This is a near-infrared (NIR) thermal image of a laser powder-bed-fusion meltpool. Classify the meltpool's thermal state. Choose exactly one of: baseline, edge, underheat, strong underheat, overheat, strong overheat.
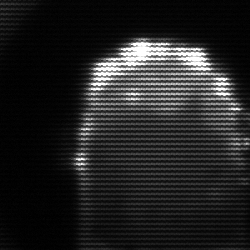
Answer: baseline